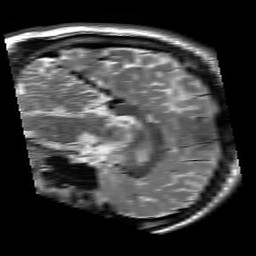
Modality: T2w
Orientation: sagittal
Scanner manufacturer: siemens
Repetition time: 3.9 s
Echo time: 0.076 s